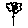
Label: flower